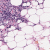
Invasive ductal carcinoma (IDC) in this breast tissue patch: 0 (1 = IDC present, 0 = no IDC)